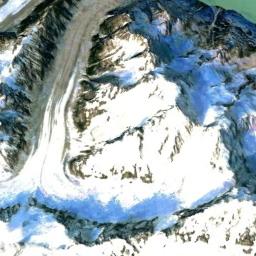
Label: snowberg